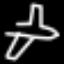
Label: airplane